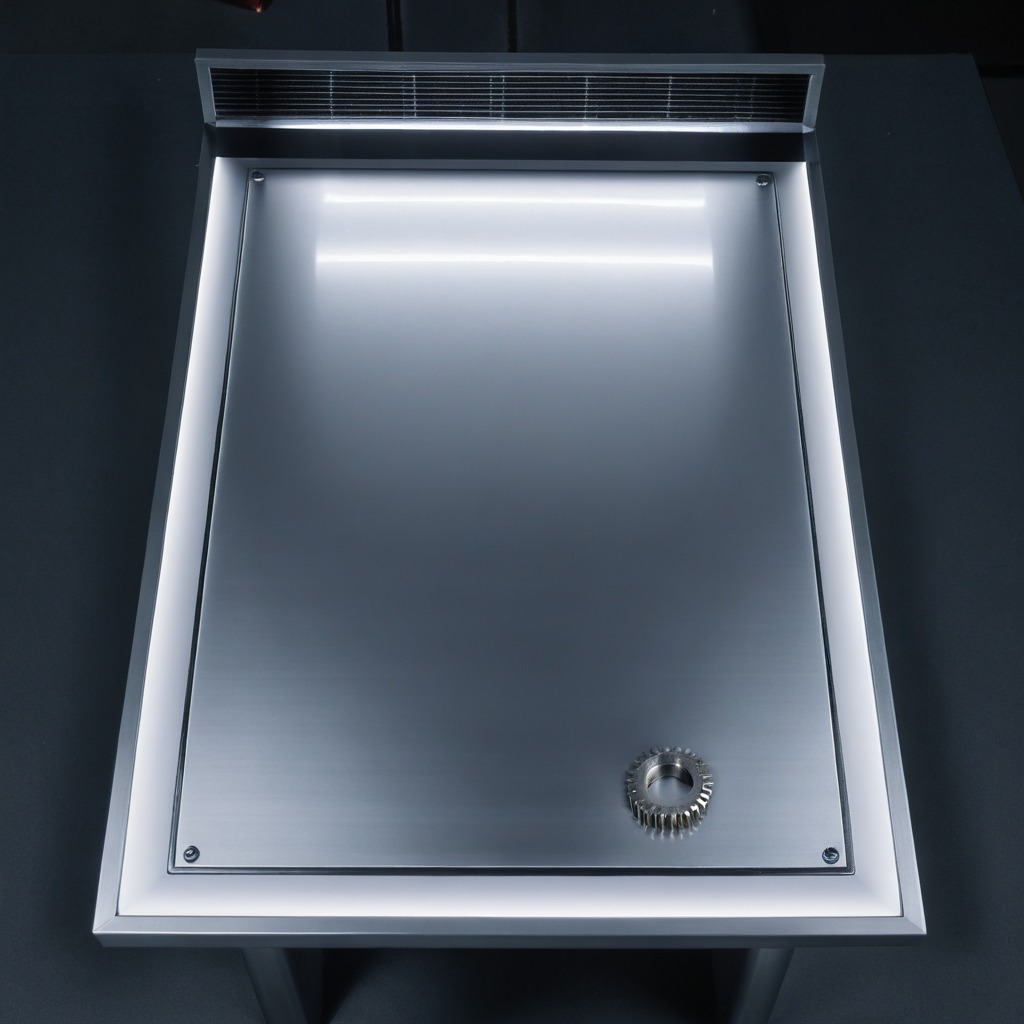
A steel gear with teeth is lying on the clean empty table in the basement in the evening.